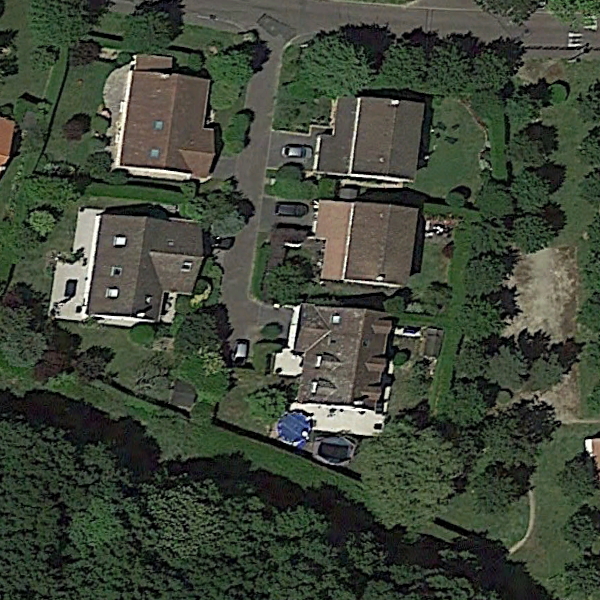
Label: MediumResidential